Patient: sex M, age 59
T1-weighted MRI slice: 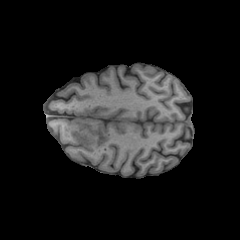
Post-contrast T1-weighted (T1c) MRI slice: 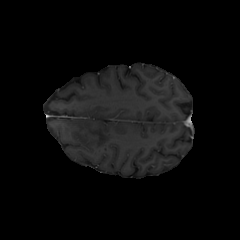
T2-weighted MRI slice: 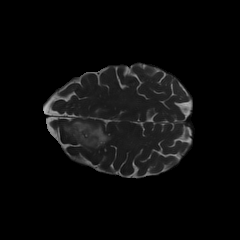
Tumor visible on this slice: yes
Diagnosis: Oligodendroglioma, IDH-mutant, 1p/19q-codeleted
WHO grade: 3